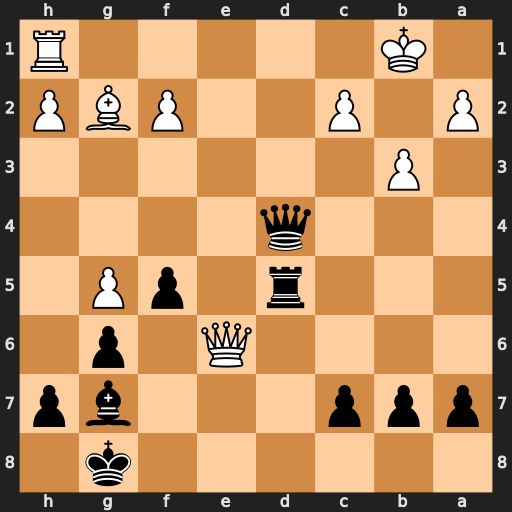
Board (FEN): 6k1/ppp3bp/4Q1p1/3r1pP1/3q4/1P6/P1P2PBP/1K5R
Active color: b
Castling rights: -
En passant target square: -
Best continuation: Kf8 Qf6+ Bxf6